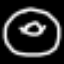
Label: donut